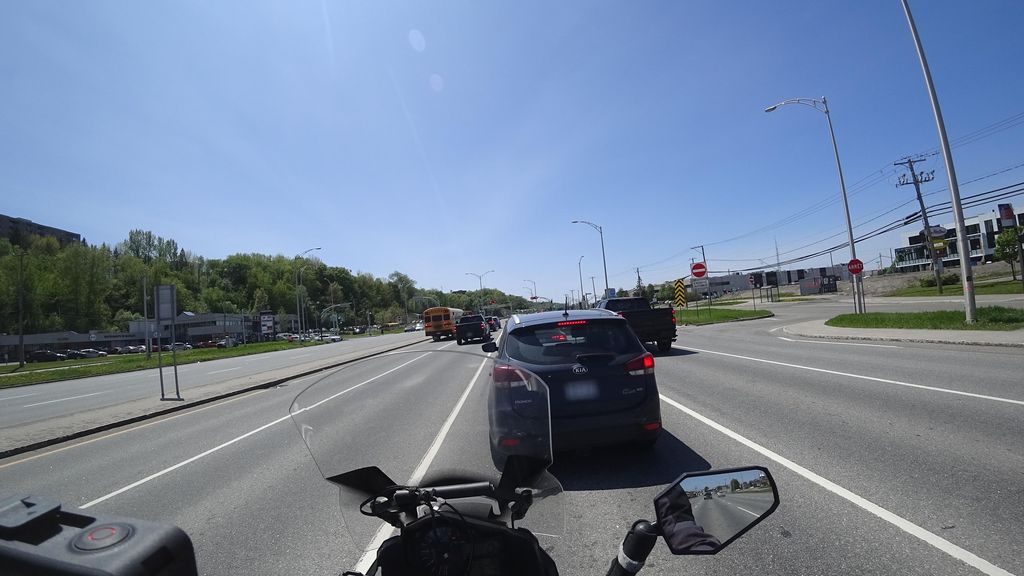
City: quebec_city